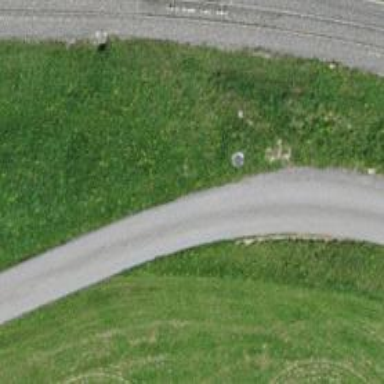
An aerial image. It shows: Service road with grade1 tracktype.